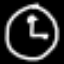
Label: clock